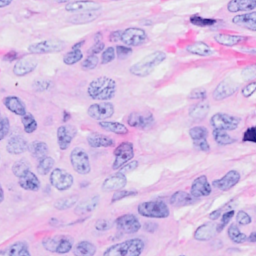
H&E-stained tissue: Breast